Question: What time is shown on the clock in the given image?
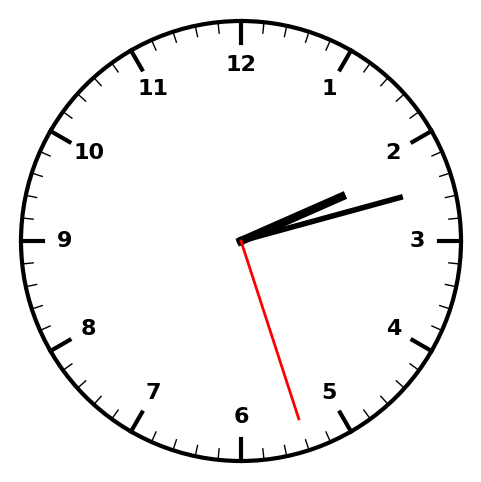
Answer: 02:12:27